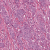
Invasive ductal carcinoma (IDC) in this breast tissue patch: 1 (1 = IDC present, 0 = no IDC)